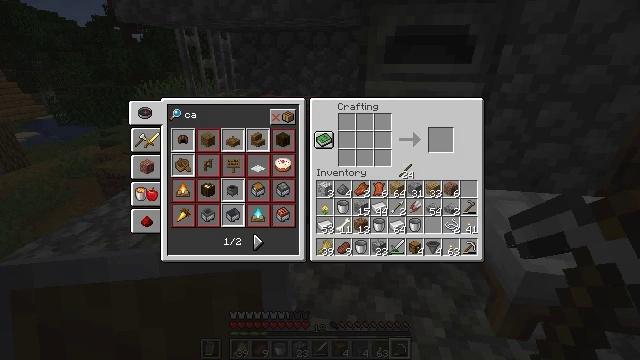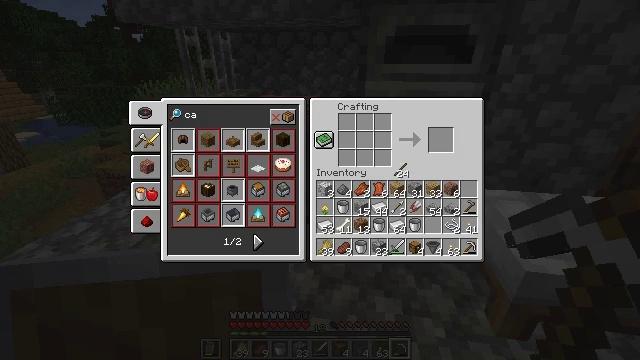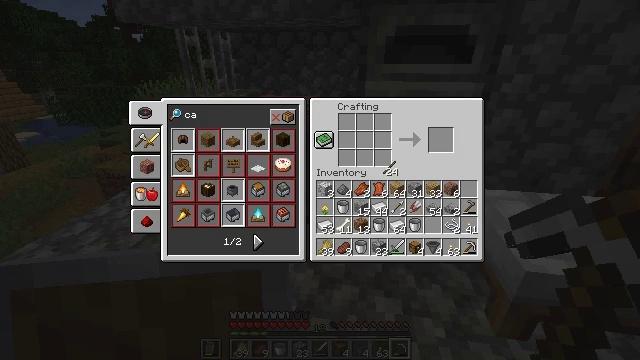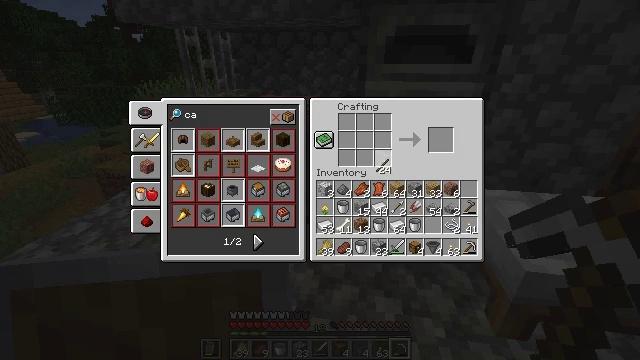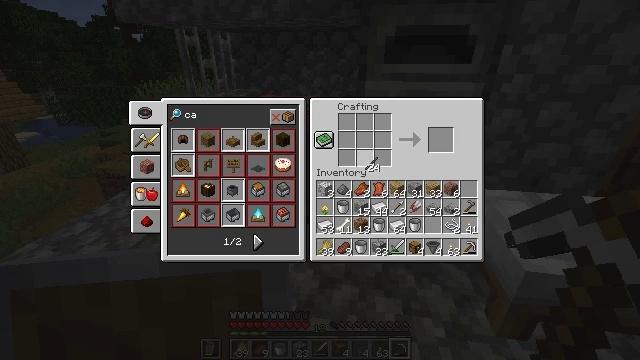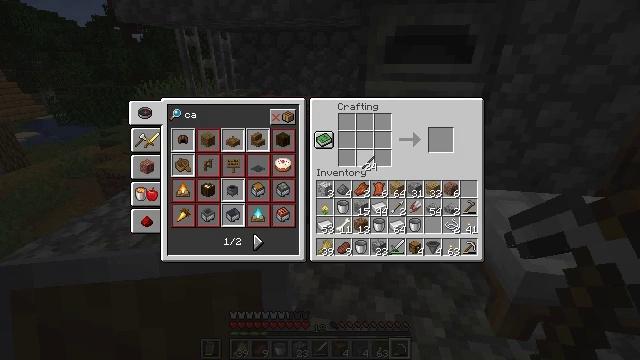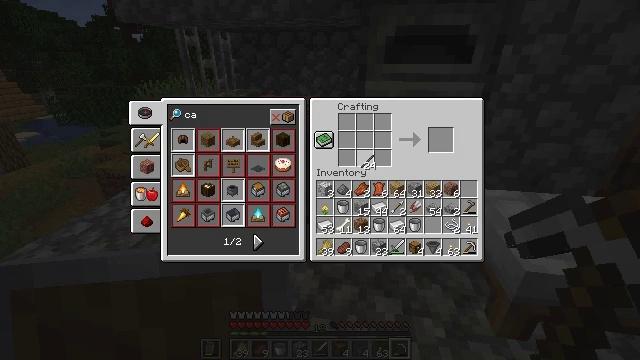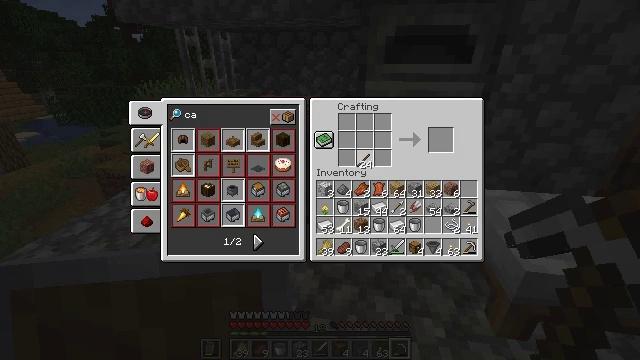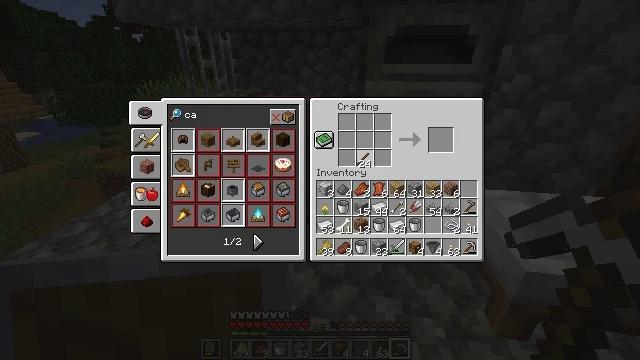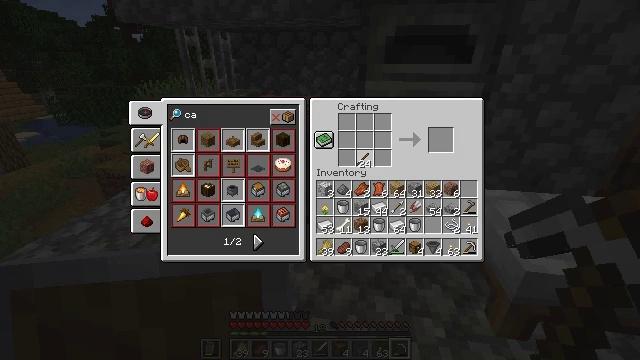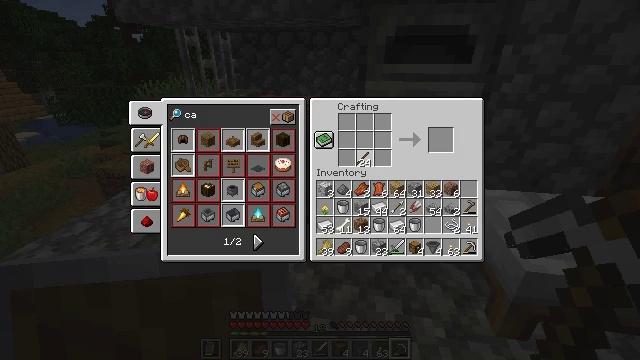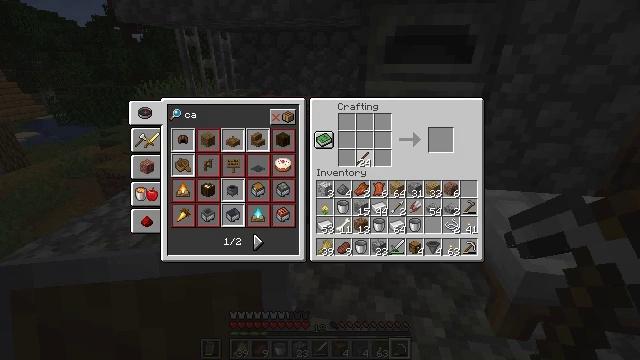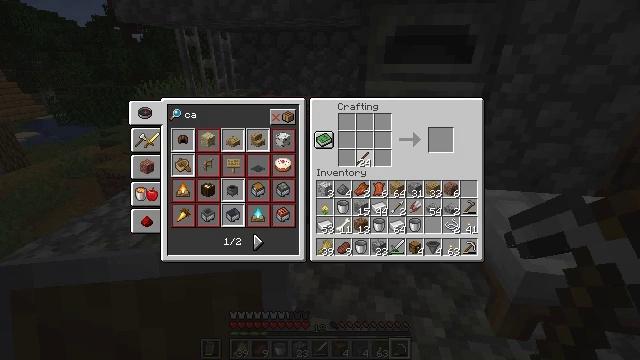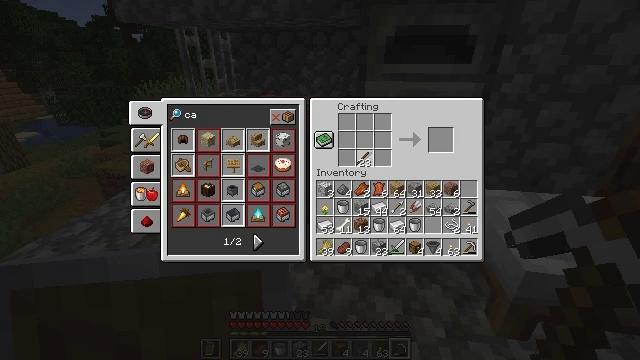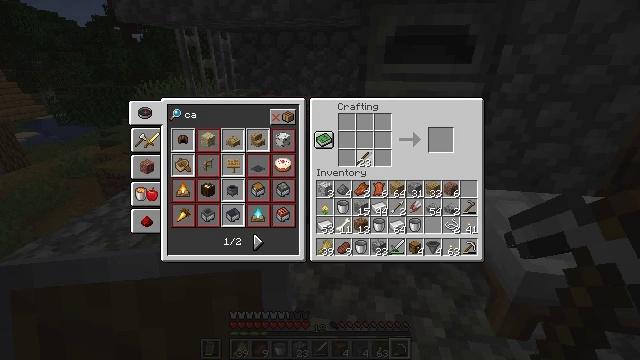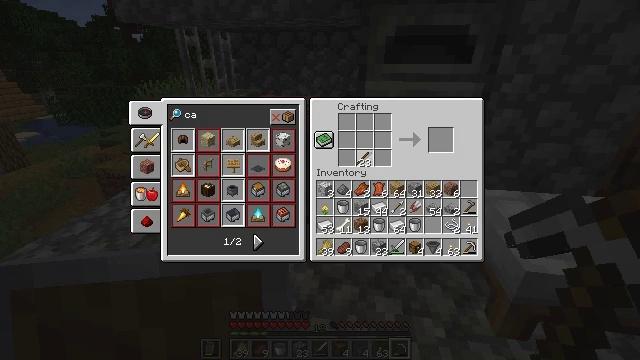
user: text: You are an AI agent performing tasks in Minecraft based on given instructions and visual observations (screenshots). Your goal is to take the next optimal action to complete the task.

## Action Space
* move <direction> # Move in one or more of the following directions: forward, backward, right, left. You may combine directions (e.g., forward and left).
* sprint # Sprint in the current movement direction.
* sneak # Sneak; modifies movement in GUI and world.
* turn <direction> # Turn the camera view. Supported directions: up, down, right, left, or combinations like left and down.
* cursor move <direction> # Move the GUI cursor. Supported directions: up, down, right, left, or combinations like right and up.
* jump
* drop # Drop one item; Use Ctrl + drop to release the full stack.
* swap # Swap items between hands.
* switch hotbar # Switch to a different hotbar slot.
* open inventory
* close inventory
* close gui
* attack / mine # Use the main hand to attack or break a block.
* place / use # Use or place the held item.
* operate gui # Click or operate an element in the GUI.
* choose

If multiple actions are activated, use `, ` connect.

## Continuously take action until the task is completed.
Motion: motion action
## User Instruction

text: Make an oak sign using planks.
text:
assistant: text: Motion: no_op
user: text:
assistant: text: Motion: turn left
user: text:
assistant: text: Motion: turn left
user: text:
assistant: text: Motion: turn left
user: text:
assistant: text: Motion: no_op
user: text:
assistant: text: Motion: no_op
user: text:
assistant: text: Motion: no_op
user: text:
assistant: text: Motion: no_op
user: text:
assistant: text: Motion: no_op
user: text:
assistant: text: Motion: no_op
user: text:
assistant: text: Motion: use / place
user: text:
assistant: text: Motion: use / place
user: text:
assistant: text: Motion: no_op
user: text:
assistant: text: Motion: use / place
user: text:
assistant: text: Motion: use / place
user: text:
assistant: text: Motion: no_op
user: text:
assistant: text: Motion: use / place
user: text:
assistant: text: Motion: use / place
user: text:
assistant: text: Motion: use / place
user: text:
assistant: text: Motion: use / place
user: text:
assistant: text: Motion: no_op
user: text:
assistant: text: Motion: no_op
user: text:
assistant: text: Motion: no_op
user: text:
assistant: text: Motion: no_op
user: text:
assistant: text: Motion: use / place
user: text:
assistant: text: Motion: use / place
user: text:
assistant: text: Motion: use / place
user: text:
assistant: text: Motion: use / place
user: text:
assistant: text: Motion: use / place
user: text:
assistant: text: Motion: use / place